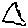
Label: triangle